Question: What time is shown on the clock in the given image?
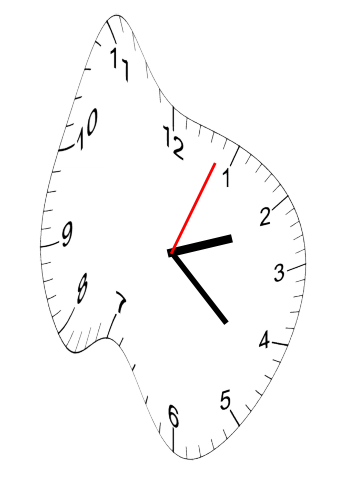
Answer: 02:22:04